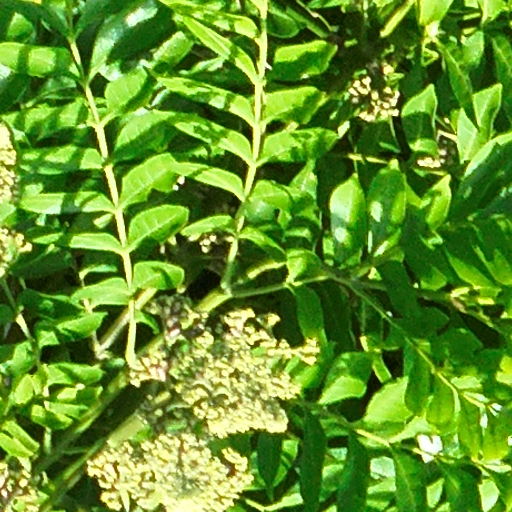
Species: Jacaranda copaia
GBIF accepted scientific name: Jacaranda copaia
Crown area (m\u00b2): 221.784